Question: Ok, I'm having a bit of trouble finding a solution for this that seems to be a simple geometry problem.
I have a list of triple coordinates that form a square angle.
Between all these triple-coordinates I want to find a pair that forms up a square.
I believe the best I can do to exemplify is show an image:

1. and 2. are irrelevant. 3. and 4. are what I'm looking for.
For each triple coordinate I have the midle point, where the angle is, and two other points that describe the two segments that form the angle.
Summing it up, given six points, 2 for the diagonal + 4 other points, how can I find if these make a square?
obs: the two lines that make the angle are consistent but don't have the same size.
obs2:the lines from different triples may not intersect
Thank you for time and any help and insight provided.
If any term I used is incorrect or just plain hard to understand let me know, I'm not a native english speaker.
Edit: The code as it stands.
'''
//for all triples
for (size_t i = 0; i < toTry.size() - 1; i++) {
Vec2i center_i = toTry[i].avg;
//NormalizedDiagonal = ((Side1 - Center) + (Side2 - Center));
Vec2i a = toTry[i].p, b = toTry[i].q;
Vec2f normalized_i = normalizedDiagonal(center_i, toTry[i].p, toTry[i].q);
for (size_t j = i + 1; j < toTry.size(); j++) {
Vec2i center_j = toTry[j].avg;
//Se os pontos sao proximos, nao importam
if (areClose(center_i, center_j, 25))
continue;
Vec2f normalized_j = normalizedDiagonal(center_j, toTry[j].p, toTry[j].q);
line(src, Point(center_i[0], center_i[1]), Point(center_i[0] + 1 * normalized_i[0], center_i[1] + 1 * normalized_i[1]), Scalar(255, 255, 255), 1);
//test if antiparallel
if (abs(normalized_i[0] - normalized_j[0]) > 0.1 || abs(normalized_i[1] - normalized_j[1] > 0.1))
continue;
Vec2f delta;
delta[0] = center_j[0] - center_i[0]; delta[1] = center_j[1] - center_i[1];
double dd = sqrt(pow((center_i[0] - center_j[0]), 2) + pow((center_i[1] - center_j[1]), 2));
//delta[0] = delta[0] / dd;
//delta[1] = delta[1] / dd;
float dotProduct = normalized_i[0] * delta[0] + normalized_i[1] * delta[1];
//test if do product < 0
if (dotProduct < 0)
continue;
float deltaDotDiagonal = delta[0] * normalized_i[0] + delta[1] * normalized_i[1];
menor_d[0] = delta[0] - deltaDotDiagonal * normalized_i[0];
menor_d[1] = delta[1] - deltaDotDiagonal * normalized_i[1];
dd = sqrt(pow((center_j[0] - menor_d[0]), 2) + pow((center_j[1] - menor_d[1]), 2));
if(dd < 25)
[...]
'''
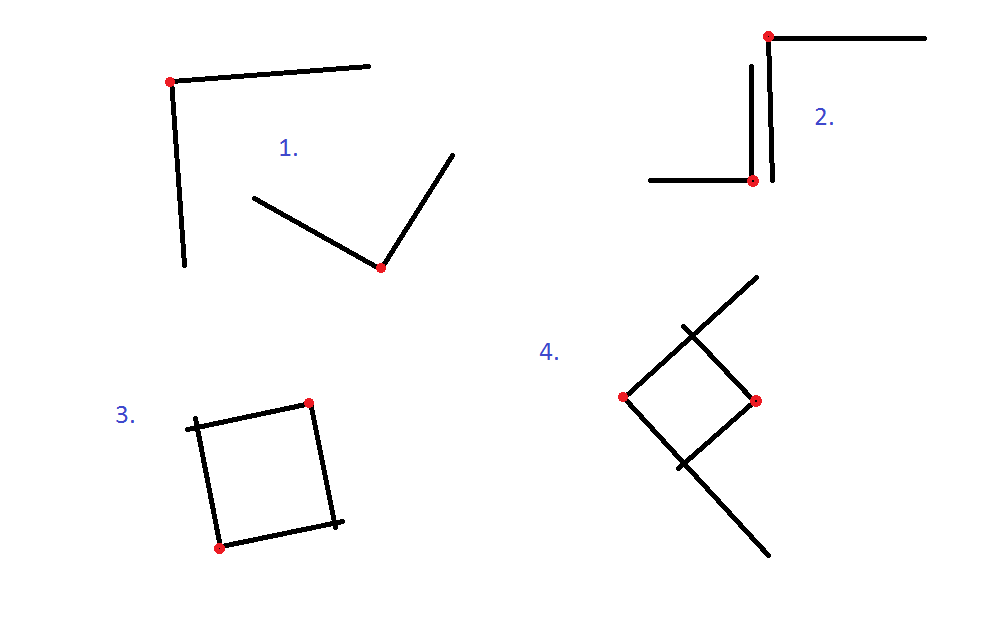
Answer: Just to be clear, the actual lengths of the side segments is irrelevant, right? All you care about is whether the semi-infinite lines formed by the side segments of two triples form a square? Or do the actual segments need to intersect?
Assuming the former, a method to check whether two triples form a square is as follows. Let's use the <URL> namespace to define some terminology, since these are decent general-purpose 3d double precision points and vectors that support basic linear algebra methods. These are c# so you can't use them directly but I'd like to be able to refer to some of the basic methods mentioned there.
Here is the basic method to check if two triples intersect:
1. Define a triple as follows: Center, Side1 and Side2 as three Point3D structures.
2. For each triple, define the normalized diagonal vector as NormalizedDiagonal = ((Side1 - Center) + (Side2 - Center)); NormalizedDiagonal.Normalize() (You might want to cache this for performance.)
3. Check if the two centers are equal within some linear tolerance you define. If equal, return false -- it's a degenerate case.
4. Check if the two diagonal vectors are antiparallel within some angular tolerance you define. (I.e. NormalizedDiagonal1 == -NormalizedDiagonal2 with some tolerance.) If not, return false, not a square.
5. Compute the vector from triple2.Center to triple2.Center: delta = triple2.Center - triple1.Center.
6. If double deltaDotDiagonal = DotProduct(delta, triple1.NormalizedDiagonal) < 0, return false - the two triples point away from each other.
7. Finally, compute the distance from the center of triple2 to the (infinite) diagonal line passing through the center triple1. If zero (within your linear tolerance) they form a square. To compute that distance: distance = (delta - deltaDotDiagonal*triple1.NormalizedDiagonal).Length Note: deltaDotDiagonal*triple1.NormalizedDiagonal is the projection of the delta vector onto triple1.NormalizedDiagonal, and thus delta - deltaDotDiagonal*triple1.NormalizedDiagonal is the component of delta that is perpendicular to that diagonal. Its length is the distance we seek.
Finally, If your definition of a square requires that the actual side segments intersect, you can add an extra check that the lengths of all the side segments are less than 'sqrt(2) * delta.Length'.

This method checks if two triples form a square. Finding all triples that form squares is, of course, O(N-squared). If this is a problem, you can put them in an array and sort then by 'angle = Atan2(NormalizedDiagonal.Y, NormalizedDiagonal.X)'. Having done that, you can find triples that potentially form squares with a given triple by binary-searching the array for triples with angles = +/- p from the angle of the current triple, within your angular tolerance. (When the angle is near p you will need to check both the beginning and end of the array.)
OK, let's see if I can do this with your classes. I don't have definitions for 'Vec2i' and 'Vec2f' so I could get this wrong...
'''
double getLength(Vec2f vector)
{
return sqrt(pow(vector[0], 2) + pow(vector[1], 2));
}
Vec2f scaleVector(Vec2f vec, float scale)
{
Vec2f scaled;
scaled[0] = vec[0] * scale;
scaled[1] = vec[1] * scale;
return scaled;
}
Vec2f subtractVectorsAsFloat(Vec2i first, Vec2i second)
{
// return first - second as float.
Vec2f diff;
diff[0] = first[0] - second[0];
diff[1] = first[1] - second[1];
return diff;
}
Vec2f subtractVectorsAsFloat(Vec2f first, Vec2f second)
{
// return first - second as float.
Vec2f diff;
diff[0] = first[0] - second[0];
diff[1] = first[1] - second[1];
return diff;
}
double dot(Vec2f first, Vec2f second)
{
return first[0] * second[0] + first[1] * second[1];
}
//for all triples
for (size_t i = 0; i < toTry.size() - 1; i++) {
Vec2i center_i = toTry[i].avg;
//NormalizedDiagonal = ((Side1 - Center) + (Side2 - Center));
Vec2i a = toTry[i].p, b = toTry[i].q;
Vec2f normalized_i = normalizedDiagonal(center_i, toTry[i].p, toTry[i].q);
for (size_t j = i + 1; j < toTry.size(); j++) {
Vec2i center_j = toTry[j].avg;
//Se os pontos sao proximos, nao importam
if (areClose(center_i, center_j, 25))
continue;
Vec2f normalized_j = normalizedDiagonal(center_j, toTry[j].p, toTry[j].q);
//test if antiparallel
if (abs(normalized_i[0] - normalized_j[0]) > 0.1 || abs(normalized_i[1] - normalized_j[1] > 0.1))
continue;
// get a vector pointing from center_i to center_j.
Vec2f delta = subtractVectorsAsFloat(center_j, center_i);
//test if do product < 0
float deltaDotDiagonal = dot(delta, normalized_i);
if (deltaDotDiagonal < 0)
continue;
Vec2f deltaProjectedOntoDiagonal = scaleVector(normalized_i, deltaDotDiagonal);
// Subtracting the dot product of delta projected onto normalized_i will leave the component
// of delta which is perpendicular to normalized_i...
Vec2f distanceVec = subtractVectorsAsFloat(deltaProjectedOntoDiagonal, center_j);
// ... the length of which is the distance from center_j
// to the diagonal through center_i.
double distance = getLength(distanceVec);
if(distance < 25) {
}
}
'''